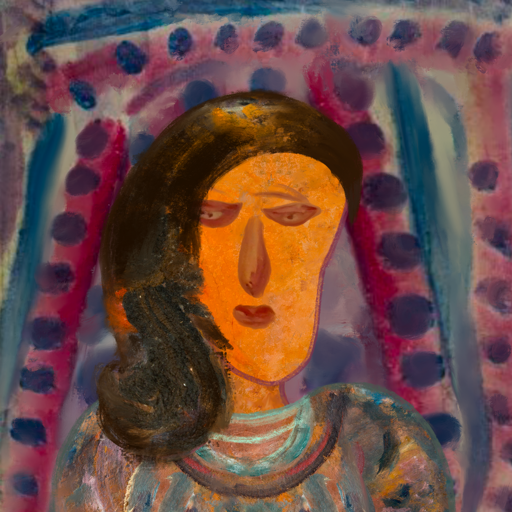
Background: HillGirl, Head And Neck Front: Hypocrite, Face Front: Pious_Lady, Bust: Boggyland, Hair Front: Gypsy_Queen, Head Accessory: Blank, Second Necklace: Blank, Necklace: Blank, Baby: Blank